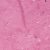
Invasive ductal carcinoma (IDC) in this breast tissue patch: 0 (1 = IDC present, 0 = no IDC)